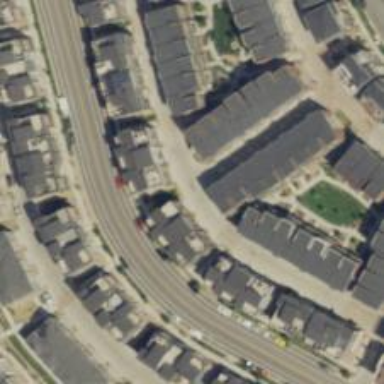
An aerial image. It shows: Living street.